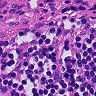
Metastatic tissue present: no